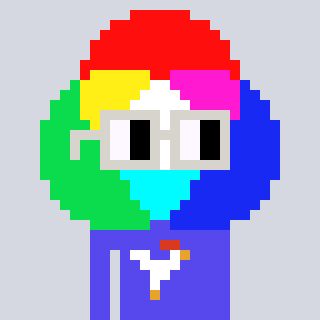
a pixel art character with square light gray glasses, a color circle-shaped head and a computerblue-colored body on a cool background